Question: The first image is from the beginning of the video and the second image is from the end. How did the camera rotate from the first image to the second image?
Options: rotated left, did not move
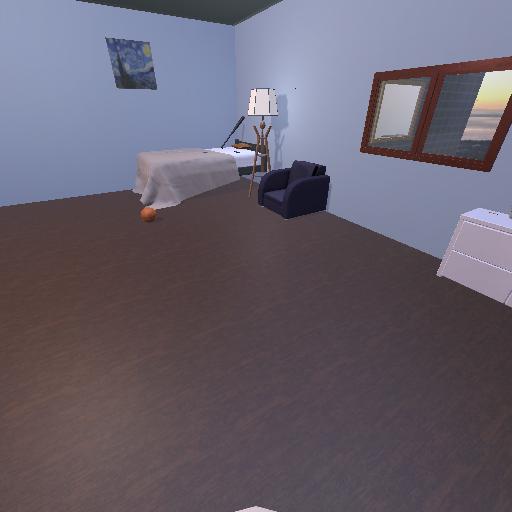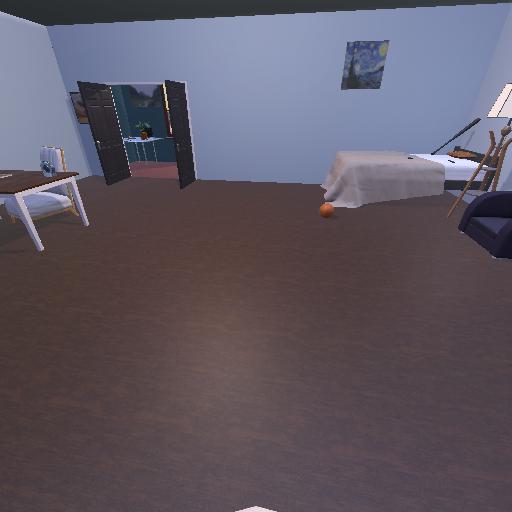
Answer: rotated left